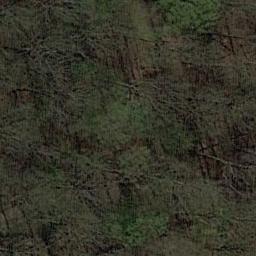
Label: forest